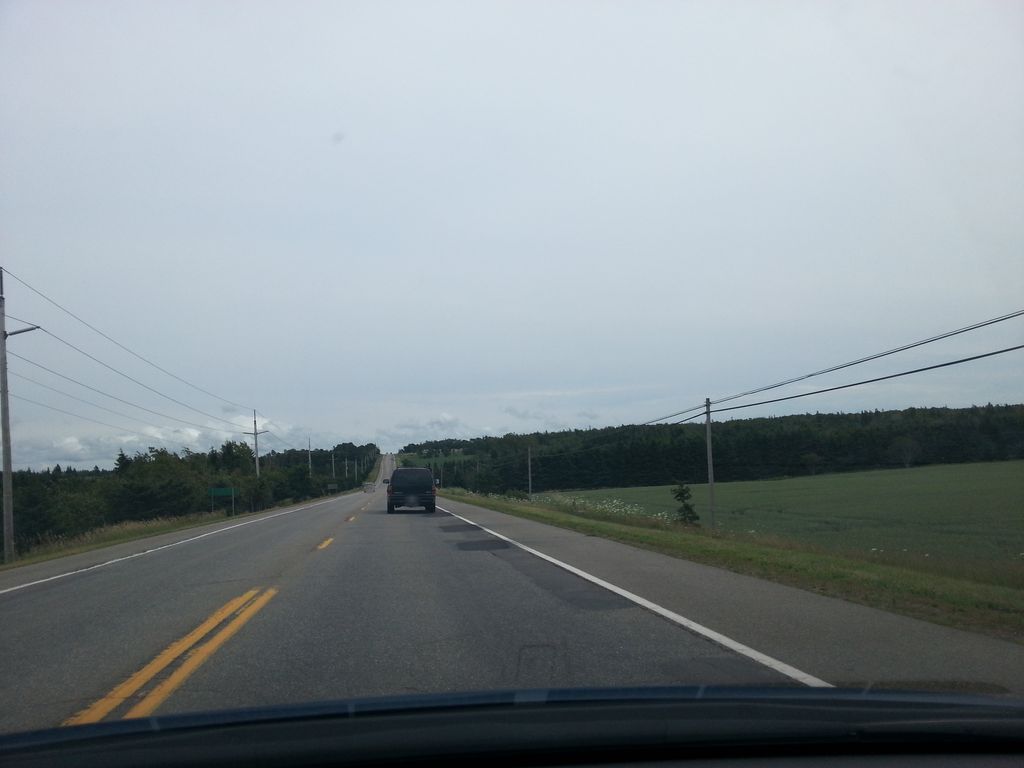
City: charlottetown